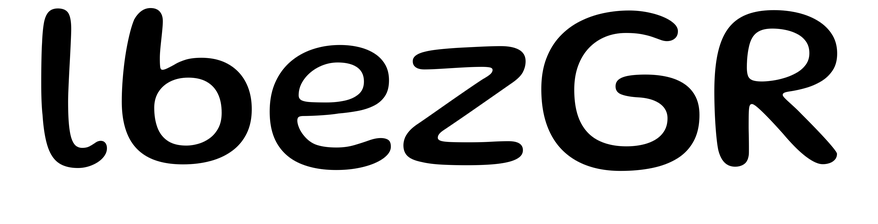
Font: Gluten_Regular